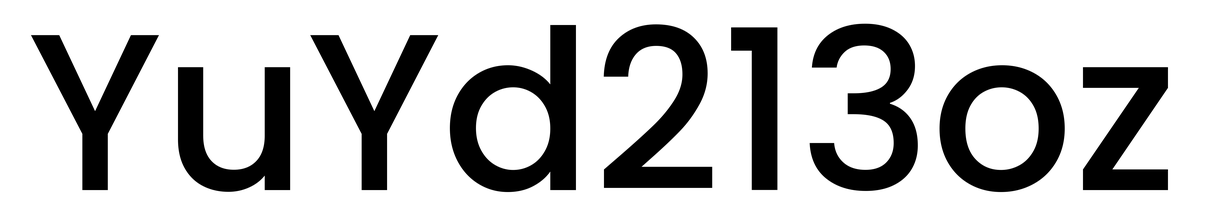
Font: Poppins-Medium